Question: As its apparent that 'Android 4.4 ( KITKAT ) API Level: 19' is now available.
I just want to update to the latest API Level and then change the 'android:targetSdkVersion="19"'
in the manifest file.
I clicked on 'Android SDK Manager' using 'Eclipse Java EE IDE for Web Developers' having 'Version: Helios Service Release 2.'
The Android SDK Manager opened but I didn't found 'Android API Level: 19' in the list of Packages.
Further I saw other SO posts mentioning that if you clear the cache under 'Tools -> Options' in Android SDK Manager and reload the Android SDK Manager then you will get this API listed in packages.
I did the same but no luck.

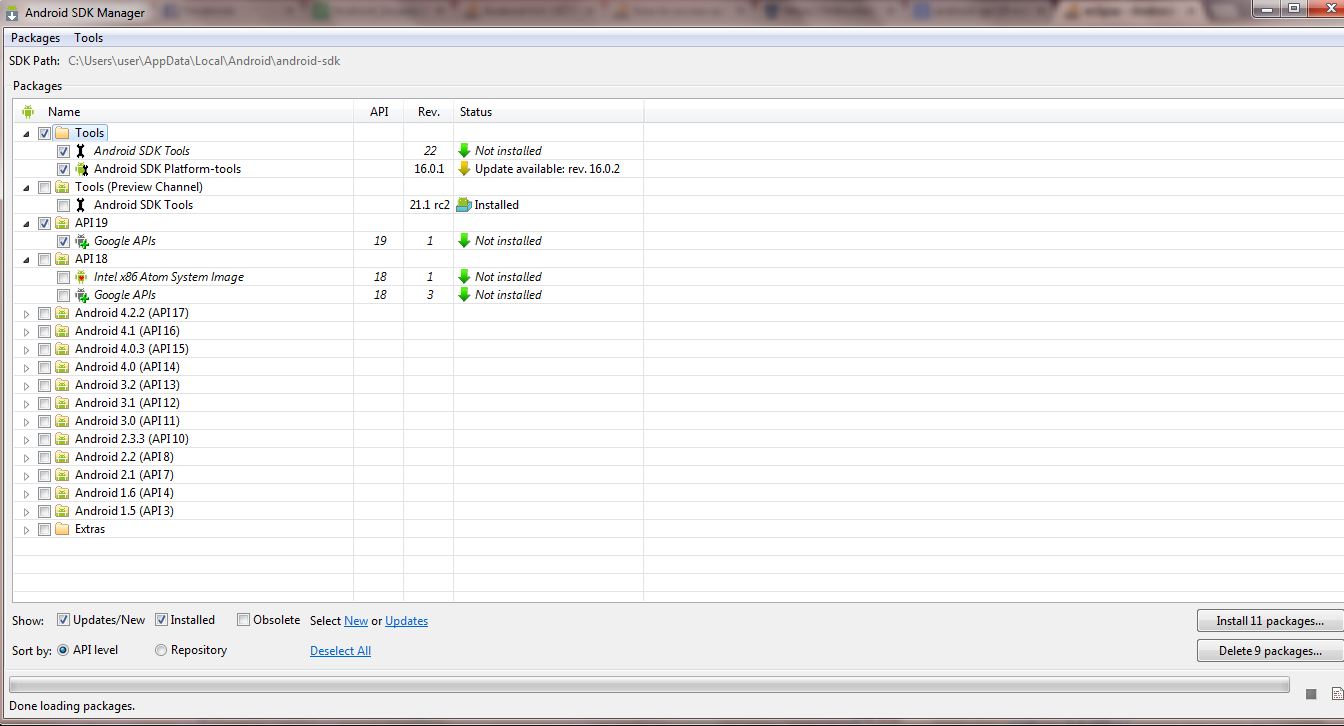
Answer: Upgrading to latest was the solution although that was not straight forward and required a little tweak. It required to first update the ADT.
Once the ADT was updated, I reloaded the .
Now, there was no Tools preview channel listed as installed in Android SDK Manager and reloading the Manager asked for either to install OR .
I did the install for and it worked.
Meanwhile, the link helpful to sort out the problem was -
<URL>.
During process, it was giving 'timed out error' and there was no direct update allowed.
So, as mentioned in the linked post, I first updated the ADT to the latest and then I
installed the for the recently updated ADT.
Then once I get the recent , it was all set.
Since it was the new install of ADT, so there was no already installed as was before. However, it is now your choice what Tool you want to install. I installed .
Then I reloaded the and API 19 appeared.